Question: Java program to accept a string and count total numeric values.
'''
public class Test2{
public static void main(String[] args){
String str = "I was 2 years old in 2002";
int count = 0, i;
for(i = 0; i < str.length(); i++){
if(str.charAt(i) >= 48 && str.charAt(i) <= 57){
count++;
// while(str.charAt(i) >= 48 && str.charAt(i) <= 57)
// i++;
}
}
System.out.println("Output: " +count);
}
}
'''
After uncommenting the two lines written inside while loop -
'''
Exception in thread "main" java.lang.StringIndexOutOfBoundsException: String index out of range: 25
at java.base/java.lang.StringLatin1.charAt(StringLatin1.java:48)
at java.base/java.lang.String.charAt(String.java:712)
at Test2.main(Test2.java:9)
'''
The , because there are two numeric values - 2 and 2002
I have commented on the two lines in the above code, after uncommenting the code, the same logic works perfectly in C++.

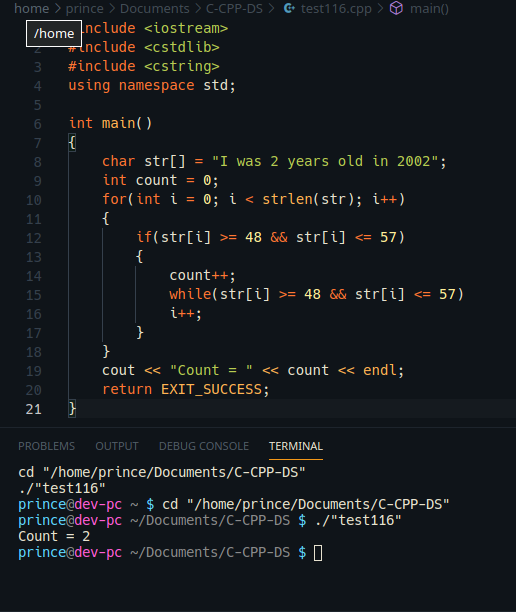
Answer: You are checking individual charters so it counts every digit (as you probably realize). Java String has some nice tools to help you here. You could split the line into words and check each against a regular expression using String.matches():
'''
String str = "I was 2 years old in 2002";
int count = 0;
for(String s : str.split(" ")) {
if(s.matches("[0-9]*")) {
count++;
}
}
System.out.println(count);
'''
You can do the same thing (almost) with a stream:
'''
String str = "I was 2 years old in 2002";
long count = Arrays.stream(str.split(" "))
.filter(s -> s.matches("[0-9]*")).count();
System.out.println(count);
'''